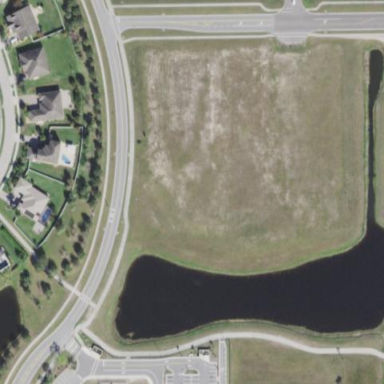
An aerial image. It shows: Retention basin filled with water.